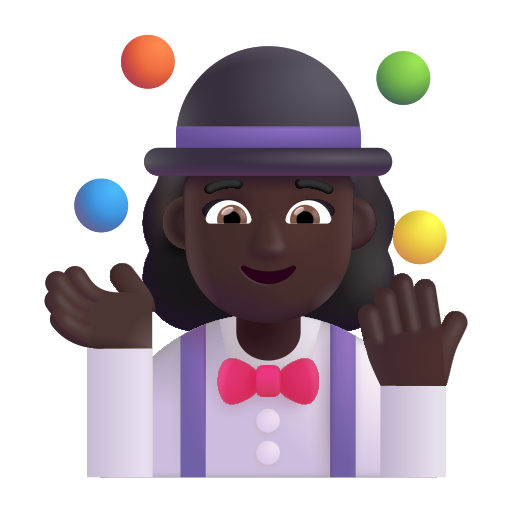
woman juggling color dark